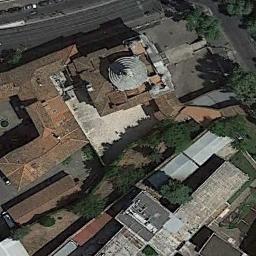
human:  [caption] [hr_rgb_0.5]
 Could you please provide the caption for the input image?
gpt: The red church with a white circular roof is next to some buildings .

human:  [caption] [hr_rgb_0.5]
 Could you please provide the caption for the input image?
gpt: The square church with a circular pointed tower and the rest of the church has some orange roofs .

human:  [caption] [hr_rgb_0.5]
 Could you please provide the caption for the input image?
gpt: A cathedral with a brown roof, The main house in the middle of the church has a gray round roof, And there are many trees around the church .

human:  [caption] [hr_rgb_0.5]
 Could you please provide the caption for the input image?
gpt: This is a church with a circular square in the middle .

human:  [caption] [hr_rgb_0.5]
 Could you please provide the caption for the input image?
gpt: A church with a white roof is beside some orange buildings .